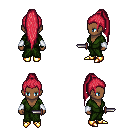
a pixel art fantasy rpg character, female body template, human, dark skin, green robe, magenta pants, ruby red extra-long topknot hairstyle, white cloth bracers, gold boots, dagger, four views (front, back, left, right), 2x2 character sprite sheet, small pixel art, hard edges, no anti-aliasing